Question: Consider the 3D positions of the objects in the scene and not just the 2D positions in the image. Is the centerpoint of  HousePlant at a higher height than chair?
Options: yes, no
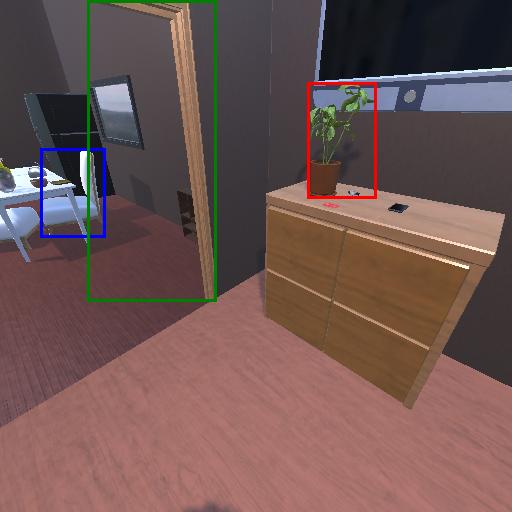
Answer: yes